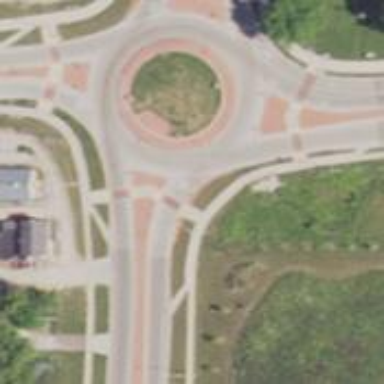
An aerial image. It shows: Roundabout on primary highway.